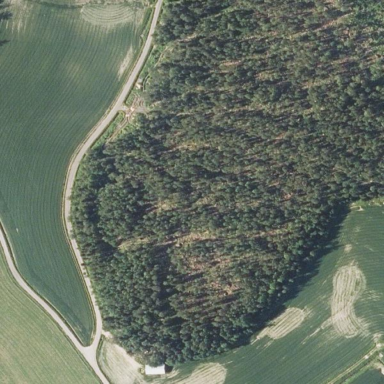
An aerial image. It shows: Forest with needle-leaved trees.